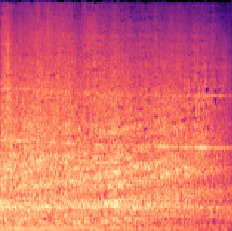
Sound class: Helicopter